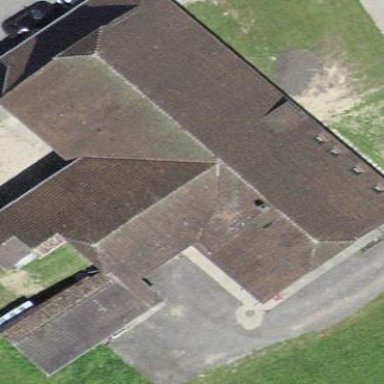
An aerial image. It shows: Farm building.